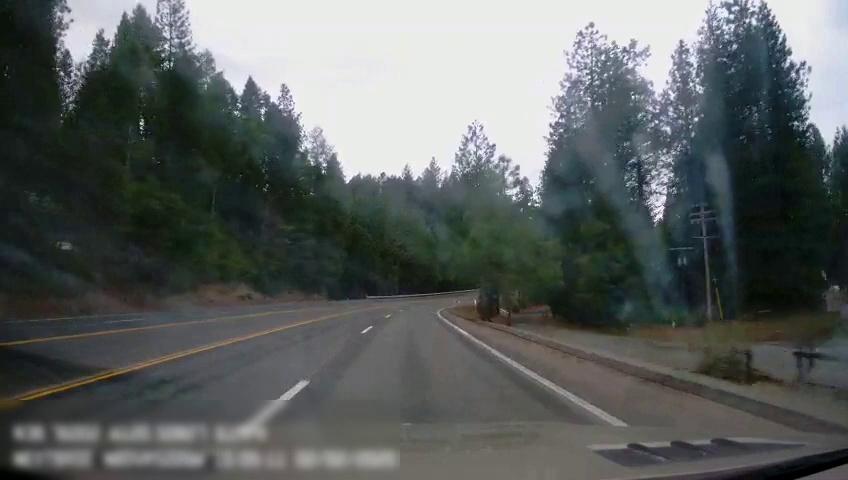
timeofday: Day
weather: Cloudy
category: Drivable Space
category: Drivable Space
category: Lanes | Opposite Lane
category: Lanes | Opposite Lane
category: Lanes | Opposite Lane
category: Lanes | Alternate Lane
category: Lanes | Current Lane
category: Lanes | Current Lane